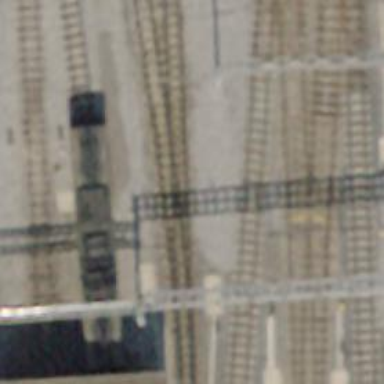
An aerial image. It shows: Narrow-gauge railway with electrified contact line.